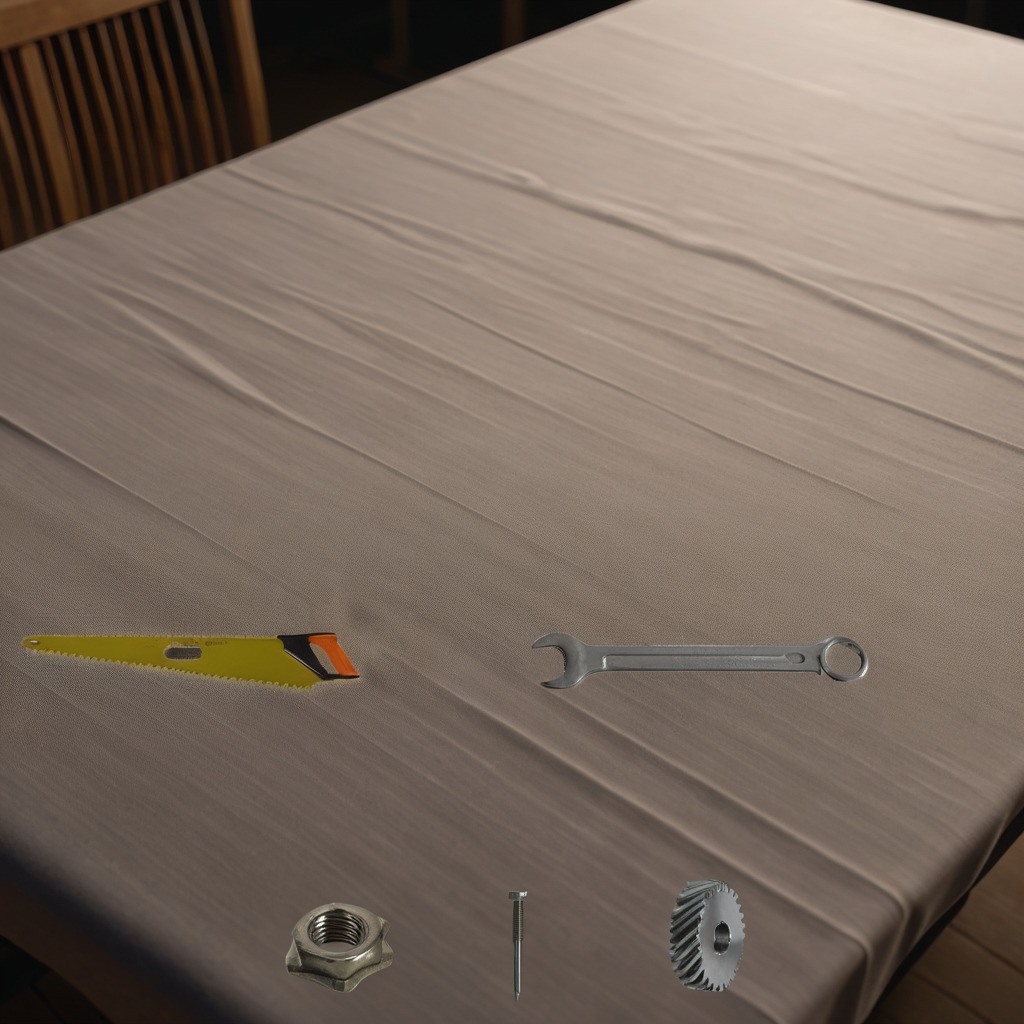
A gear with teeth, an iron nail, a metal saw, a metal nut, and a wrench are lying on a wooden table.